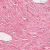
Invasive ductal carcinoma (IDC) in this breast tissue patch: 0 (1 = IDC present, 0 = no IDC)